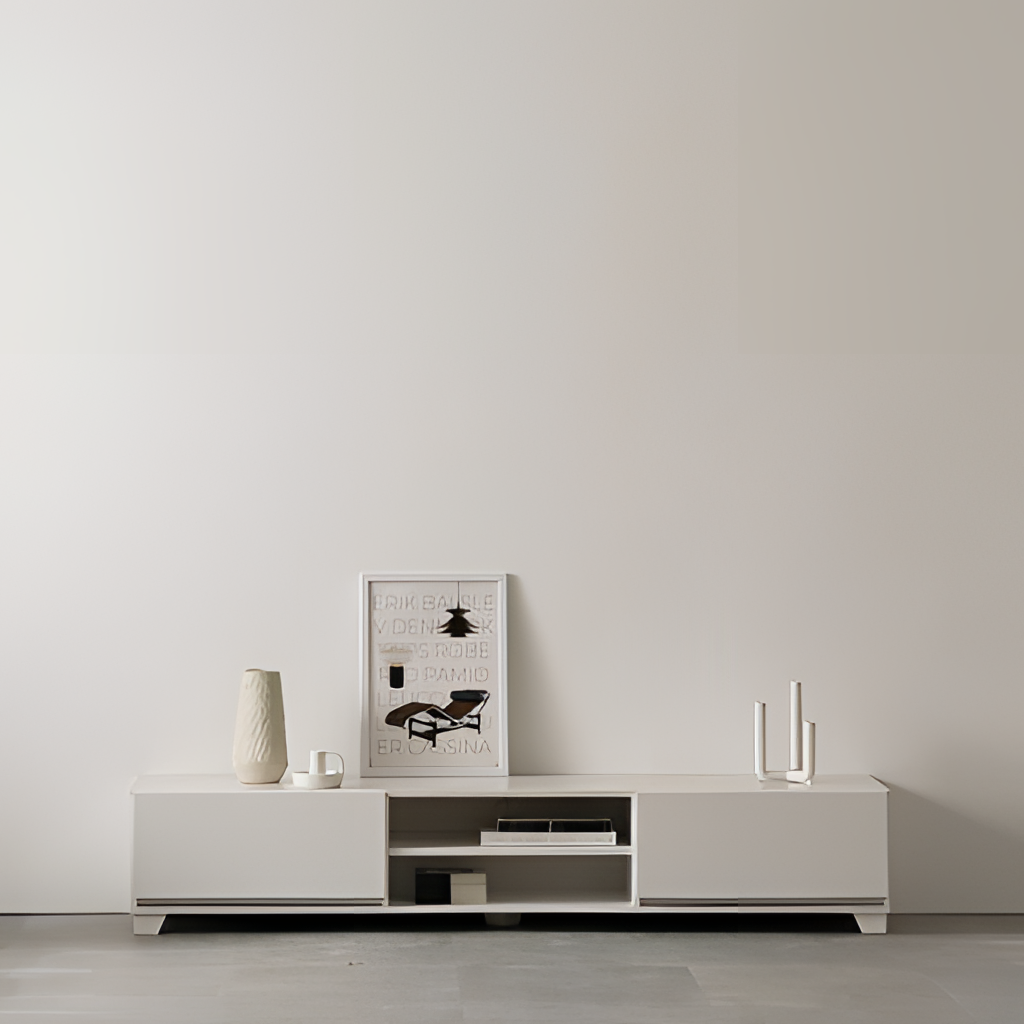
white wood entertainment console, living room, concrete flooring, with smooth pattern, paint wallpaper, with solid pattern, minimalist